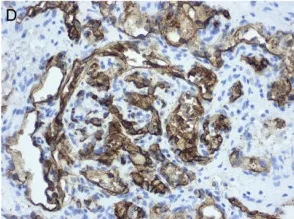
Histological findings of a pulmonary hilar lymph node. Endothelial cells were positive for factor VIII and CD34. CD34 immunostaining).
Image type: pathology (immunostaining)